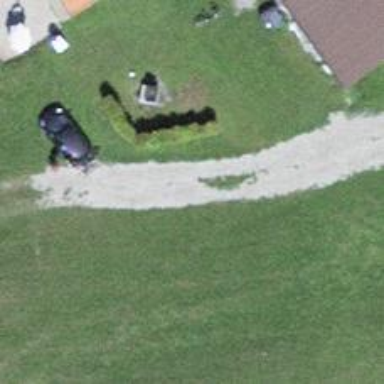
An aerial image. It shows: Gravel track road.